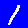
Digit: 1